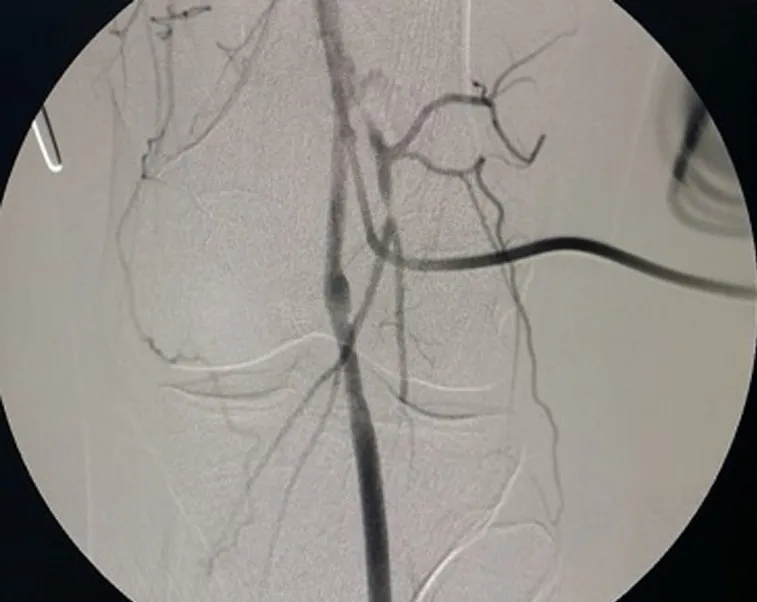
post-operative angiography objectifying the relieve of the popliteal stenosis.
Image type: radiology (x_ray)